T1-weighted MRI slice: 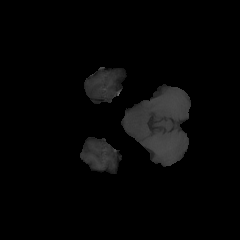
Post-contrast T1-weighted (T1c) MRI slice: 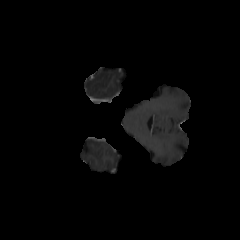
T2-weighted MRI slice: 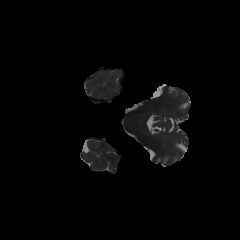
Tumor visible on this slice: no